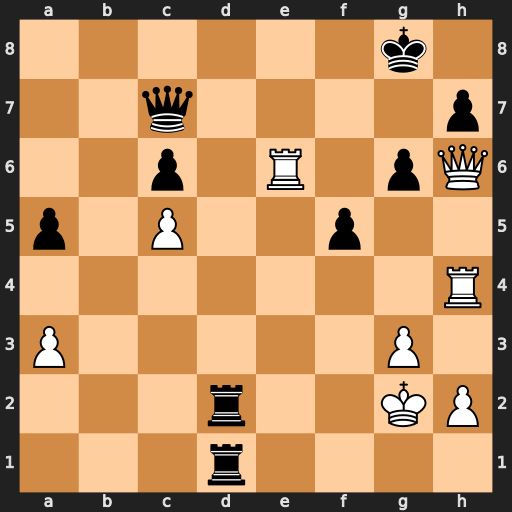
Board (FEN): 6k1/2q4p/2p1R1pQ/p1P2p2/7R/P5P1/3r2KP/3r4
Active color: w
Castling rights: -
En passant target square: -
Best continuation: Kh3 Rd8 Rxg6+